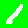
Digit: 1